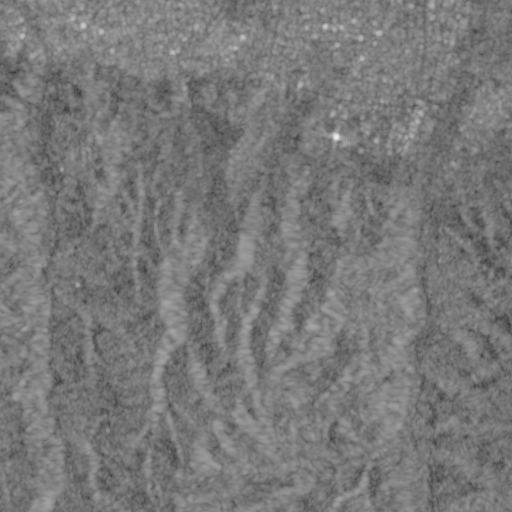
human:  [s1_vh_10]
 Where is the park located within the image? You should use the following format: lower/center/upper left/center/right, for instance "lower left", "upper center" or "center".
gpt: The park is located in the upper of the image.
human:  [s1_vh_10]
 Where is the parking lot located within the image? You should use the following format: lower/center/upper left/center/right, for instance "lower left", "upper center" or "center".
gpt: The parking lot is located in the upper right of the image.
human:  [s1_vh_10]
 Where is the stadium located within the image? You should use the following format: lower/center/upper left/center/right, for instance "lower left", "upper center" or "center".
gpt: The stadium is located in the upper center of the image.
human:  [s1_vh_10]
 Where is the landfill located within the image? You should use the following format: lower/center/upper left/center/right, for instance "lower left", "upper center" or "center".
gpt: There is no landfill in the image.

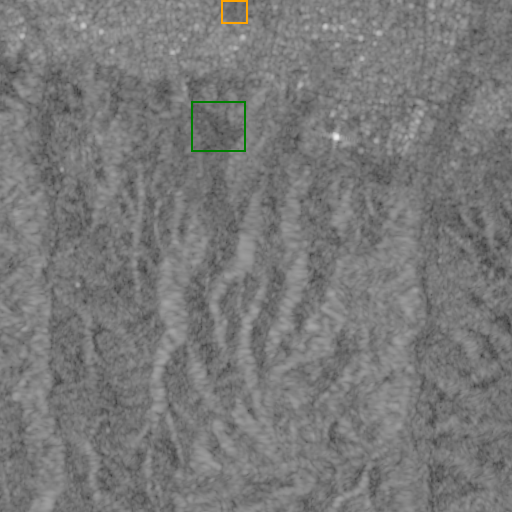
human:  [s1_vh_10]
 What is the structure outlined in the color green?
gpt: The structure outlined in green is a park.
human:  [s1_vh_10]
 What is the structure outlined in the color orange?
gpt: The structure outlined in orange is a stadium.
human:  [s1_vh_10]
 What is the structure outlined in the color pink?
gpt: There is no pink outline.